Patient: sex M, age 60
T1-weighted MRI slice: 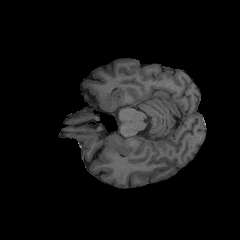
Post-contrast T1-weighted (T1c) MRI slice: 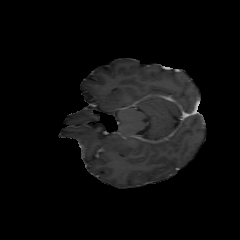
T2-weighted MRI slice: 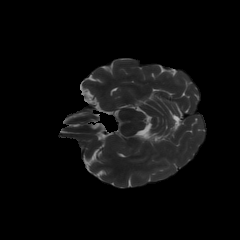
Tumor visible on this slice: no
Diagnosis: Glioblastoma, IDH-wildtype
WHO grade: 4